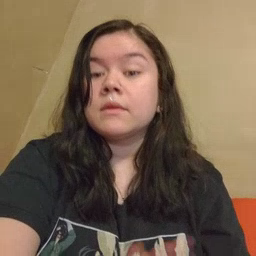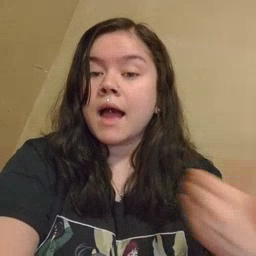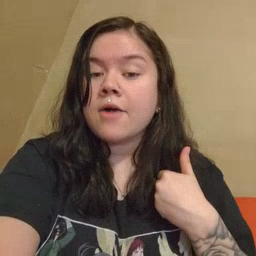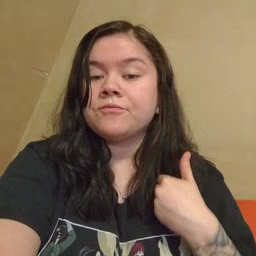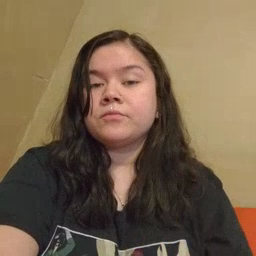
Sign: have